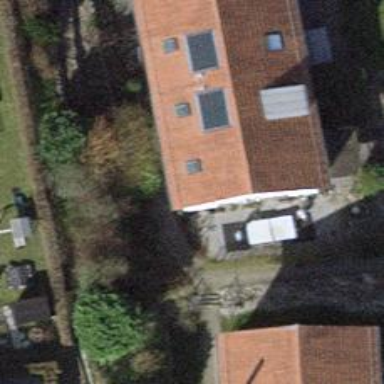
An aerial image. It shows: Semi-detached house with gabled roof.